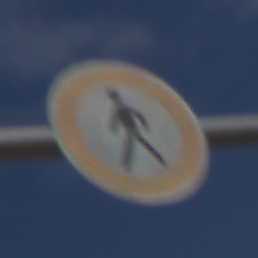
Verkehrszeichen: VerbotFussgaenger
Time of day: Midday
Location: Outdoor (Nature)
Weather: PartlyCloudy
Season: NotSpecified
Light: Natural